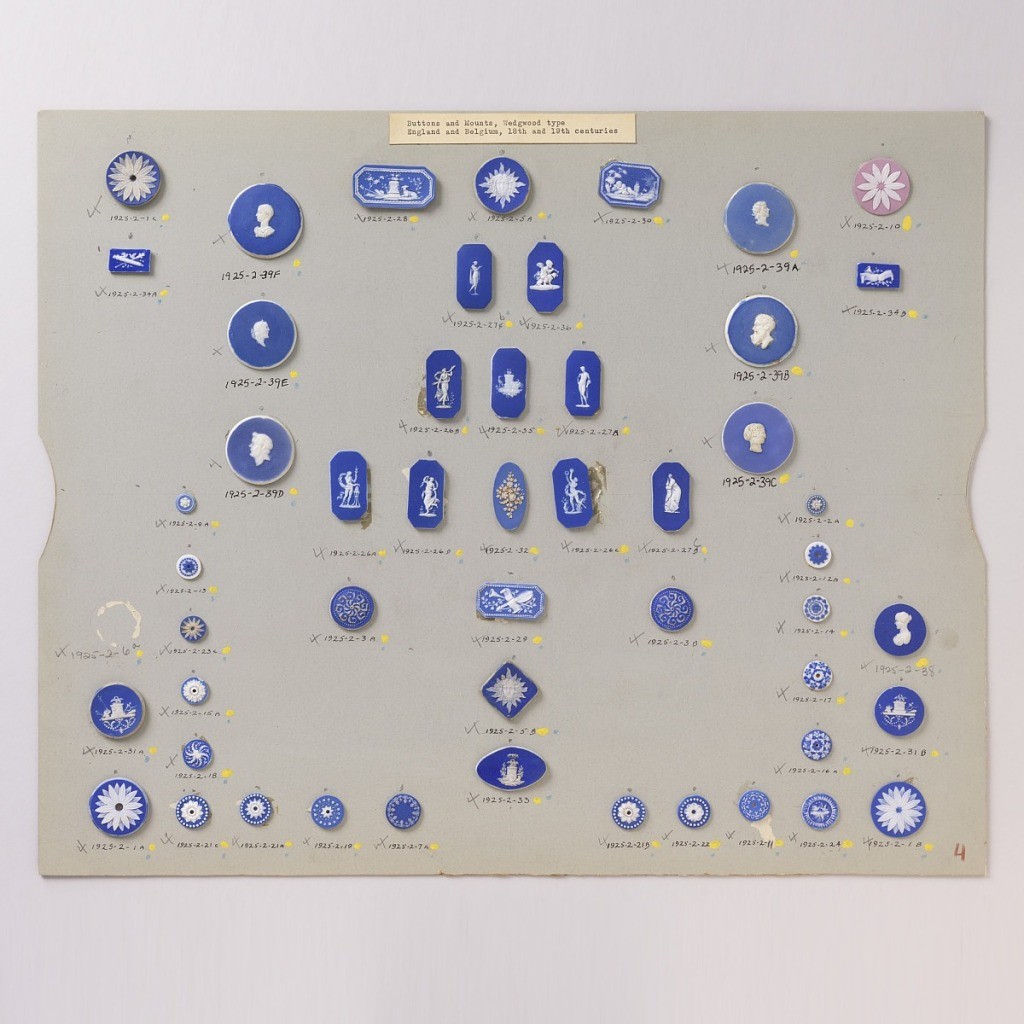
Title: Medallion
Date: late 18th century
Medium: Stoneware
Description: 1925-2-10: Circular medallion in the style of Wedgwood Jasper...;     1925-2-11: Circular mount in the style of Wedgwood Jasperware...;     1925-2-12-a: Two circular medallions in the style of Wedgwood J...;     1925-2-13: Circular medallion in the style of Wedgewood Jaspe...;     1925-2-14: Circular medallion in the style of Wedgwood Jasper...;     1925-2-15-a: Circular medallion in the style of Wedgwood Jasper...;     1925-2-16-a: Circular medallion in the style of Wedgwood Jasper...;     1925-2-17: Circular medallion in the style of Wedgwood Jasper...;     1925-2-18: Circular medallion in the style of Wedgwood Jasper...;     1925-2-19: Circular medallion in the style of Wedgwood Jasper...;     1925-2-1-a: Medallions in style of Wedgwood Jasperware; a twen...;     1925-2-1-b: Medallions in style of Wedgwood Jasperware; a twen...;     1925-2-1-c: Medallions in style of Wedgwood Jasperware; a twen...;     1925-2-1-d/p: Medallions in style of Wedgwood Jasperware; a twen...;     1925-2-21-a: Three circular medallions in the style of Wedgewoo...;     1925-2-21-b: Three circular medallions in the style of Wedgewoo...;     1925-2-21-c: Three circular medallions in the style of Wedgewoo...;     1925-2-22: Circular medallion in the style of Wedgewood Jaspe...;     1925-2-24: On card 450;     1925-2-26-a/d: Four octagonal mounts in the style of Wedgewood Ja...;     1925-2-27-a/c: Three octagonal mounts in the style of Wedgwood Ja...;     1925-2-28: Octagonal mount in the style of Wedgwood Jasperwar...;     1925-2-29: Octagonal mount in the style of Wedgwood Jasperwar...;     1925-2-2-a: Medallions in style of Wedgwood Jasperware, twelve...;     1925-2-30: Octagonal mount in the style of Wedgwood Jasperwar...;     1925-2-31-a,b: Three circular medallions in the style of Wedgwood...;     1925-2-32: Oval medallion in the style of Wedgwood Jasperware...;     1925-2-33: Oval medallion the style of Wedgwood Jasperware; o...;     1925-2-34-a,b: Two rectangular mounts in the style of Wedgwood Ja...;     1925-2-35: Octagonal mount in the style of Wedgwood Jasperwar...;     1925-2-36: Octagonal mount in the style of Wedgwood Jasperwar...;     1925-2-38: Circular medallion in the style of Wedgwood Jasper...;     1925-2-39-a/f: Six circular medallions in the style of Wedgwood J...;     1925-2-3-a,b: Medallions in the style of Wedgwood Jasperware - f...;     1925-2-5-a,b: Seven circular and one lozenge shaped medallions o...;     1925-2-5-a: Circular and lozenge shaped medallions or mounts i...;     1925-2-5-b: Circular and lozenge shaped medallions or mounts i...;     1925-2-5-c/g: Seven circular and one lozenge shaped medallions o...;     1925-2-6-a: Medallion or mount in the style of Wedgwood Jasper...;     1925-2-7-a: One circular medallion in the style of Wedgwood Ja...;     1925-2-9-a: One circular medallion in the style of Wedgwood Ja...